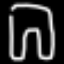
Label: pants